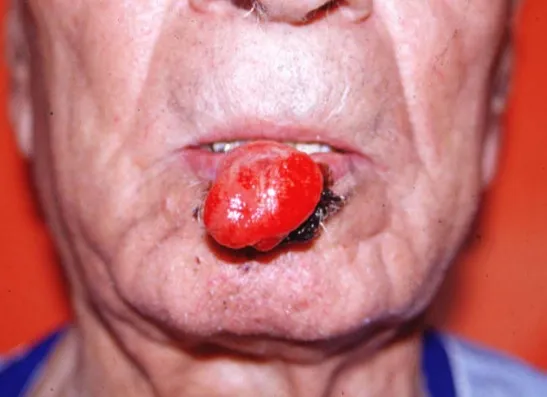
Clinical appearance of second recurrence of Merkel tumor on lower lip.
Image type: medical_photograph (other_medical_photograph)